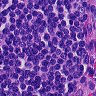
Metastatic tissue present: no